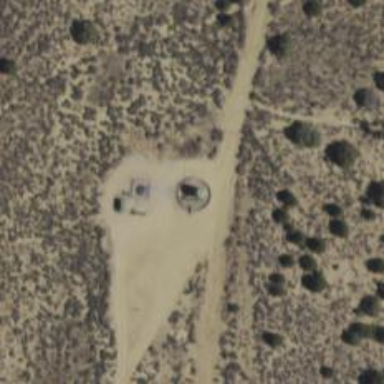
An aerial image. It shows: Storage tank with man-made structure.